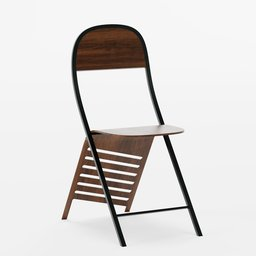
Label: furniture